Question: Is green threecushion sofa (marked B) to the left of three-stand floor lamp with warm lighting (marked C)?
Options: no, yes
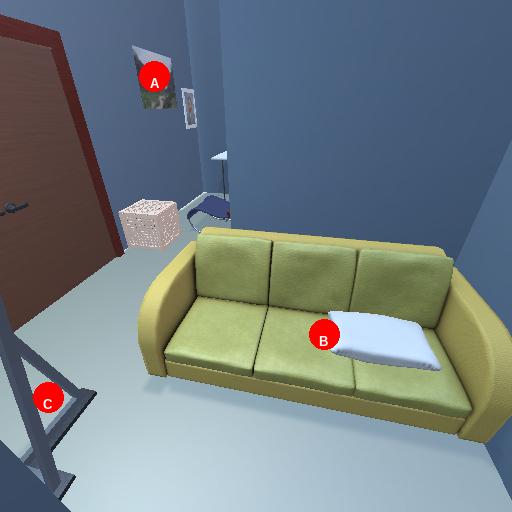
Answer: no